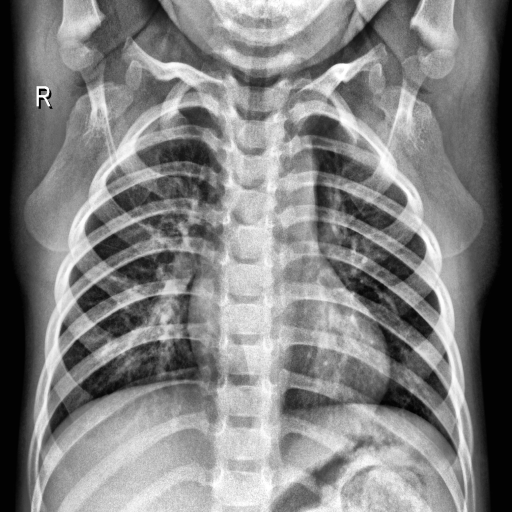
Finding: NORMAL